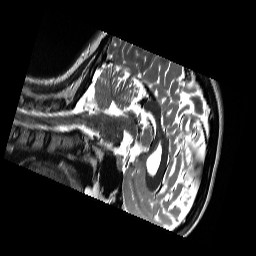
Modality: T2w
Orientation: sagittal
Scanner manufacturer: siemens
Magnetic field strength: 3 T
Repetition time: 13.52 s
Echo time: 0.088 s